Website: lowes
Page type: review-order
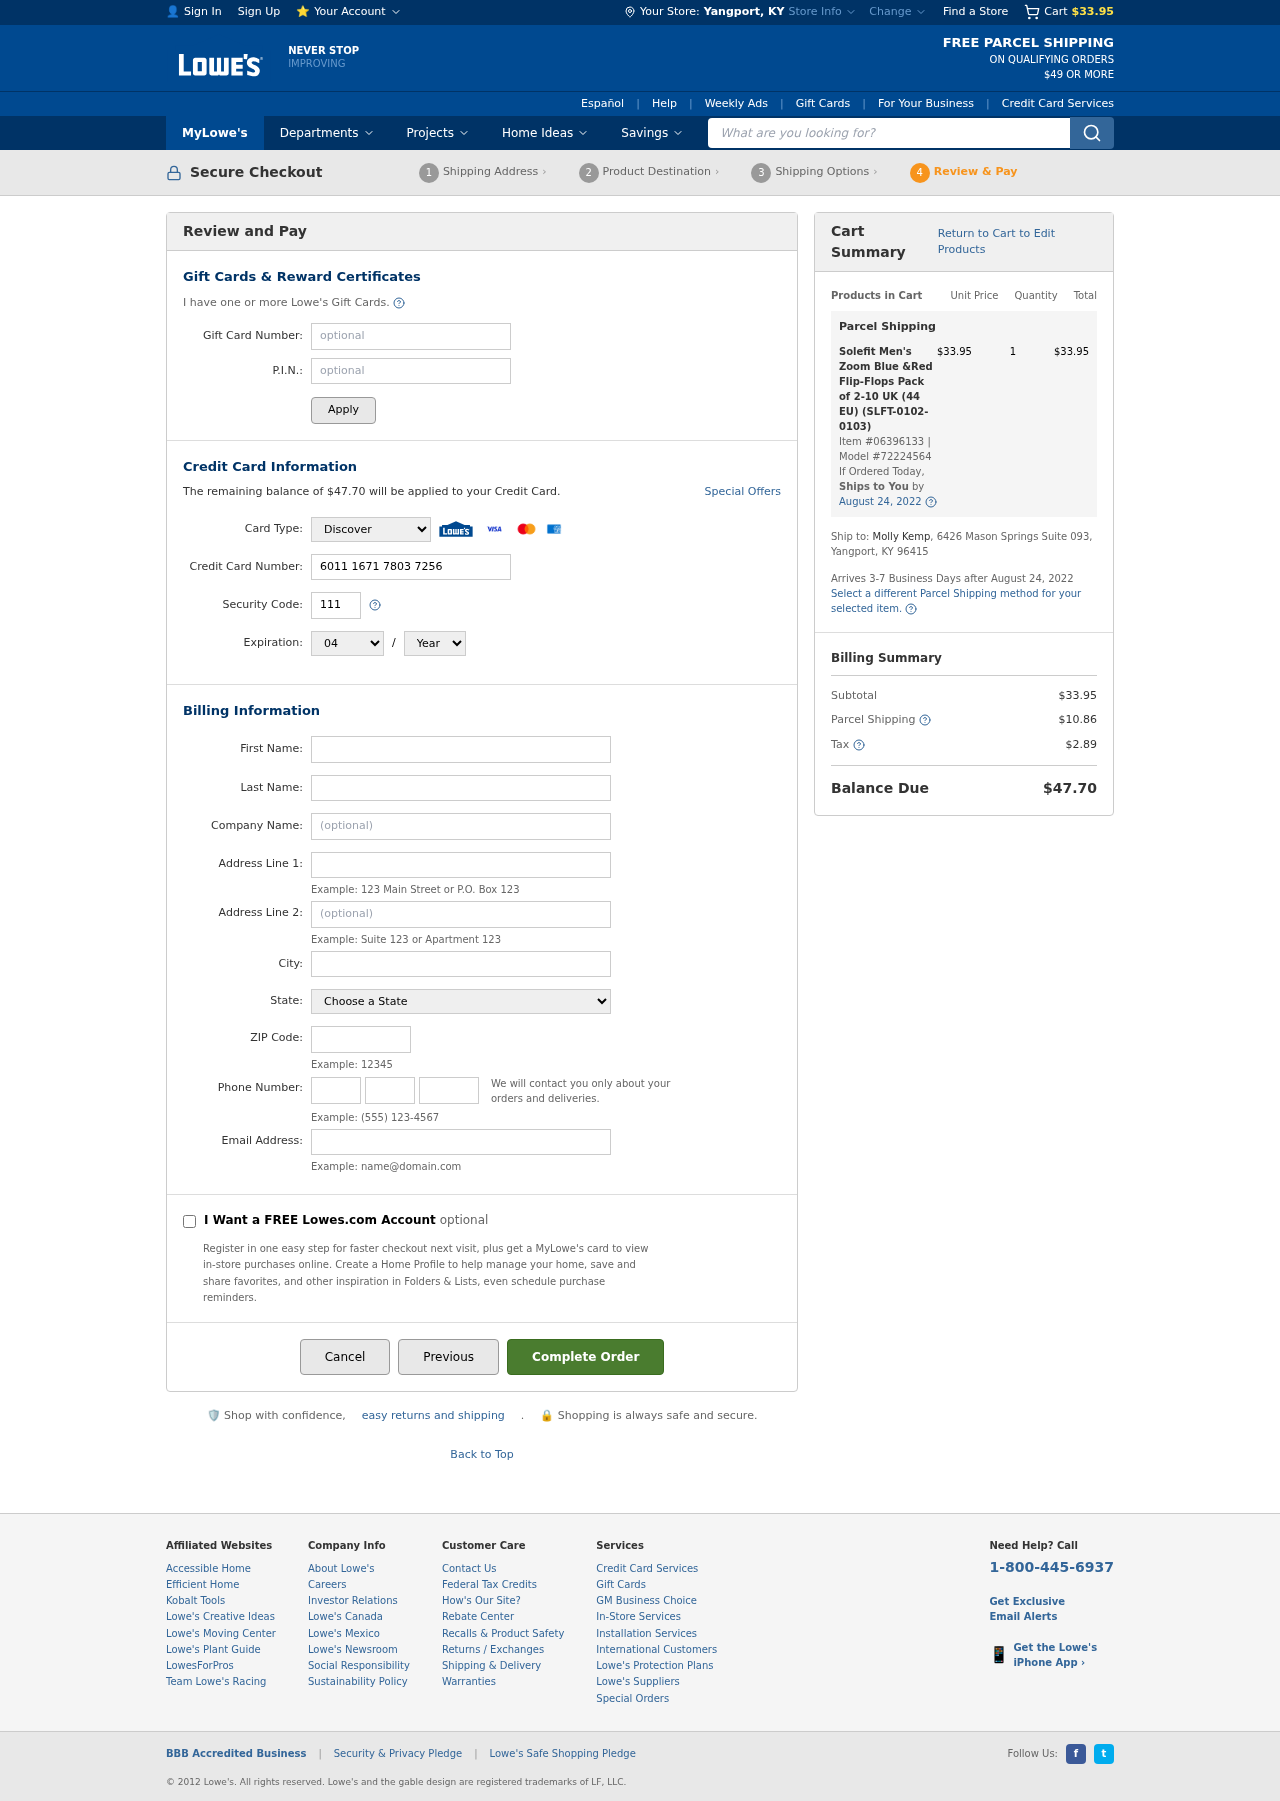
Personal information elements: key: PII_CARD_CVV
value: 111
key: PII_CARD_EXPIRY_MONTH
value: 04
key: PII_CARD_EXPIRY_YEAR
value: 27
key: PII_CARD_NUMBER
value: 6011 1671 7803 7256
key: PII_CARD_TYPE
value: Discover
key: PII_CITY
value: Yangport
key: PII_CITY_STATE
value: Yangport, KY
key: PII_EMAIL
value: molly.kemp@yahoo.com
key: PII_FIRSTNAME
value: Molly
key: PII_LASTNAME
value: Kemp
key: PII_PHONE_AREA
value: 652
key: PII_PHONE_PREFIX
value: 524
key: PII_PHONE_SUFFIX
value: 5691
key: PII_POSTCODE
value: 96415
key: PII_STATE
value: Kentucky
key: PII_STREET
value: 6426 Mason Springs Suite 093
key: PII_STREET2
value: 6426 Mason Springs Suite 093
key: PII_FULLNAME2
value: Molly Kemp
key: PII_STATE_ABBR
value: KY
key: PII_POSTCODE_FULL
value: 96415
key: PII_CITY_STATE_ZIP
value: Yangport, KY 96415
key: PII_POSTCODE_NUMERIC
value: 96415
Product elements: key: PRODUCT1_NAME
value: Solefit Men's Zoom Blue &Red Flip-Flops Pack of 2-10 UK (44 EU) (SLFT-0102-0103)
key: PRODUCT1_PRICE
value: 33.95
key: PRODUCT1_QUANTITY
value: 1
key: PRODUCT1_ITEM_NUMBER
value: Item #06396133
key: PRODUCT1_MODEL_NUMBER
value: Model #72224564
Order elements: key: ORDER_SUBTOTAL
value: $33.95
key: ORDER_BALANCE_DUE
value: $47.70
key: ORDER_SHIPPING_DATE
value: August 24, 2022
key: ORDER_ITEM_TOTAL
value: $33.95
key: ORDER_SHIPPING_DATE2
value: August 24, 2022
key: ORDER_SHIPPING_COST
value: $10.86
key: ORDER_TAX
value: $2.89
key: ORDER_TOTAL
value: $47.70
Search elements: key: HEADER_SEARCH
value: What are you looking for?